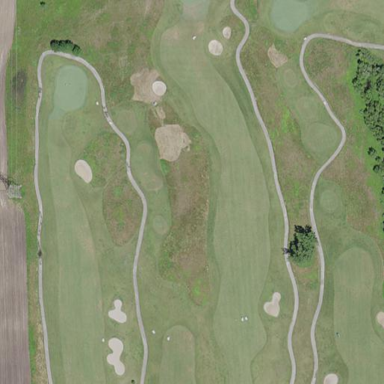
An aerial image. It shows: Scenic golf fairway.